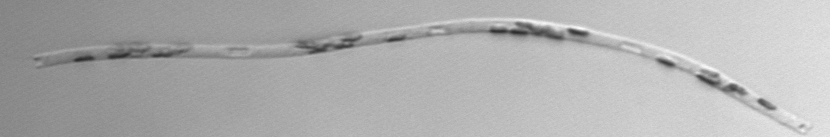
Label: Eucampia_morphytype1